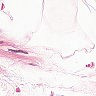
Metastatic tissue present: no